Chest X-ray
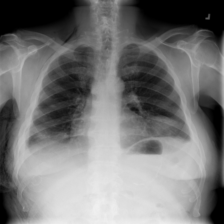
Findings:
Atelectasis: negative
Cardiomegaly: negative
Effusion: negative
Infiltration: negative
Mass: positive
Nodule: negative
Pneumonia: negative
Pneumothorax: negative
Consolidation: negative
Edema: negative
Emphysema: positive
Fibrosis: negative
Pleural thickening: positive
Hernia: negative